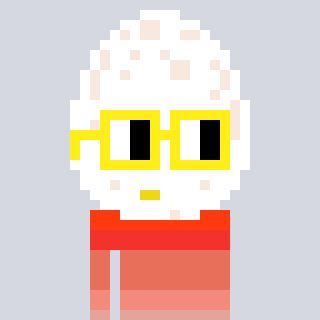
a pixel art character with square yellow glasses, a egg-shaped head and a darkpink-colored body on a cool background